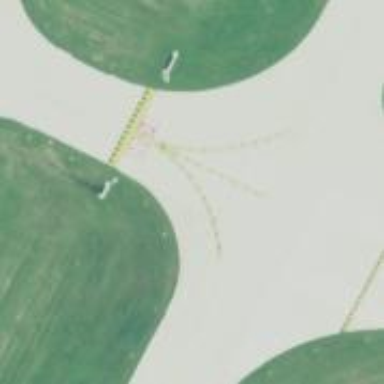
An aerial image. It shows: View of taxiway at the airport.